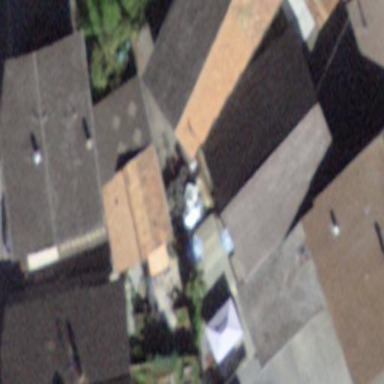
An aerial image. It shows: Garage building.